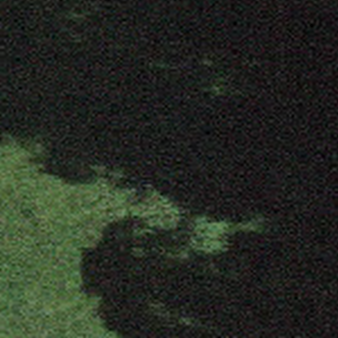
Label: other